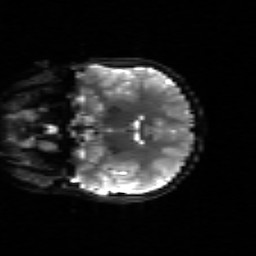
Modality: sbref
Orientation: coronal
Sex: female
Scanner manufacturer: siemens
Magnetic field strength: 3 T
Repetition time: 5 s
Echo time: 0.071 s